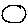
Label: circle